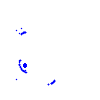
Particle: kaon